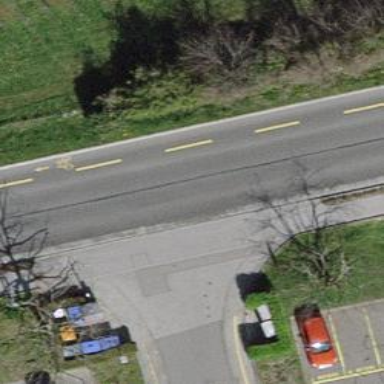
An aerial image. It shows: Secondary road with asphalt surface. It has designated cycle lane on the left side.